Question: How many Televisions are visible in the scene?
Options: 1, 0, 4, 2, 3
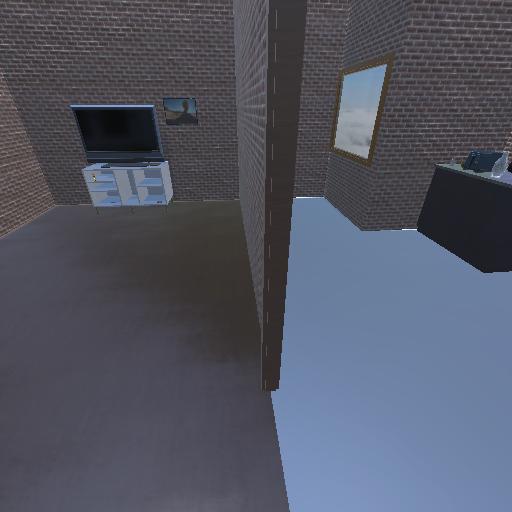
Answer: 1